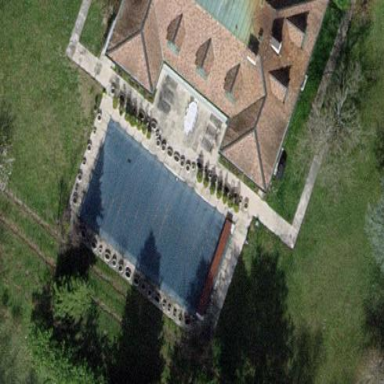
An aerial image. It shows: Swimming pool located in leisure land.